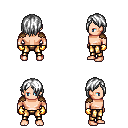
a pixel art fantasy rpg character, male body template, human, light skin, leather shoulder armor, gold greaves, white bangs hairstyle, gold gloves, four views (front, back, left, right), 2x2 character sprite sheet, small pixel art, hard edges, no anti-aliasing